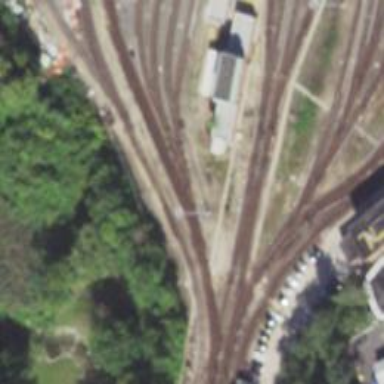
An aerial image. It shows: Railway crossing.